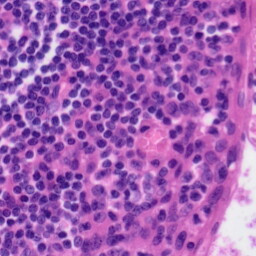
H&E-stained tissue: Tonsil